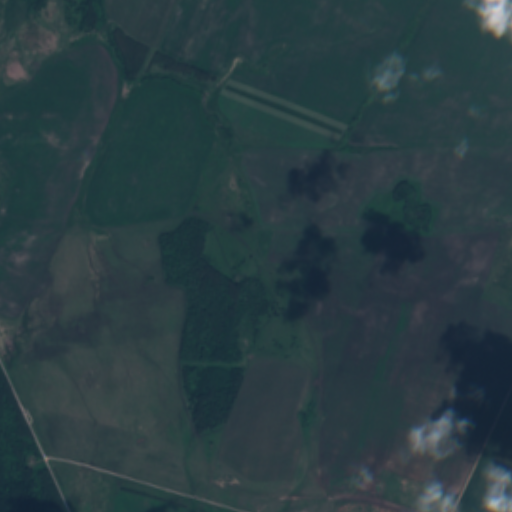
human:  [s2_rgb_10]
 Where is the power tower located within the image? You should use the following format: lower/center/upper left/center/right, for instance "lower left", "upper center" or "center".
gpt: The power tower is located in the left of the image.
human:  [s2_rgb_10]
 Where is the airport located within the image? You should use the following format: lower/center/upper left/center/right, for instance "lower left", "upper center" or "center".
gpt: There is no airport in the image.